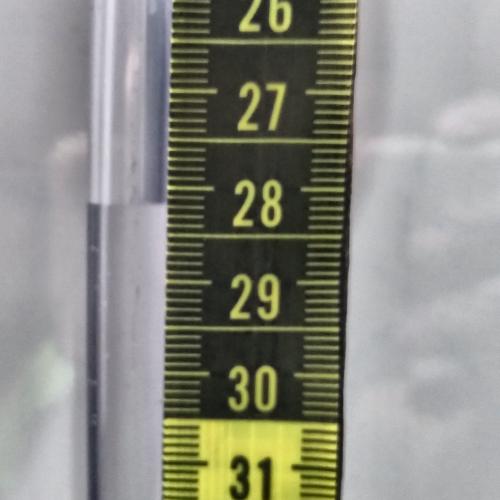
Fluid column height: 28.2 cm